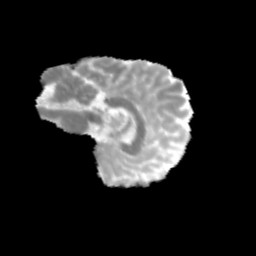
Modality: MD
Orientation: sagittal
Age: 11
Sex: male
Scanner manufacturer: siemens
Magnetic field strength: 3 T
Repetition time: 3.8 s
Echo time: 0.07 s